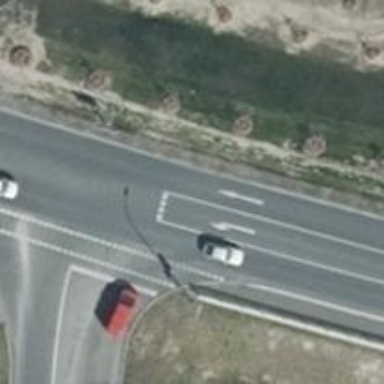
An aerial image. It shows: Primary highway.